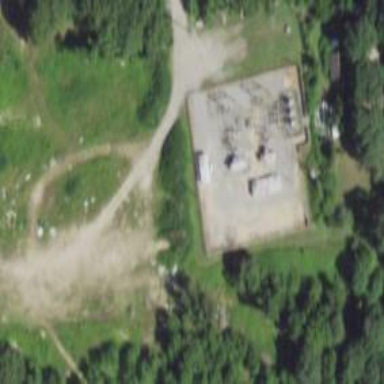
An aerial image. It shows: Power substation.